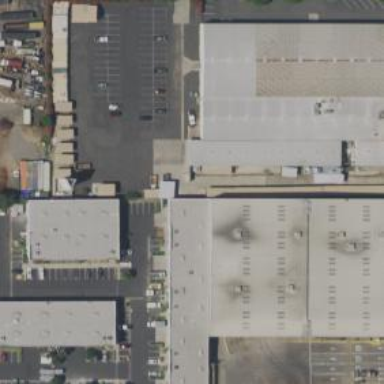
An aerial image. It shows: View of roof of building.